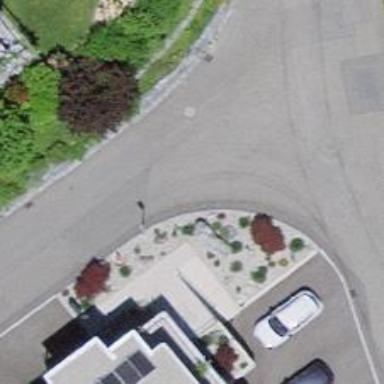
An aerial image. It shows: Residential road with asphalt surface and no sidewalk.